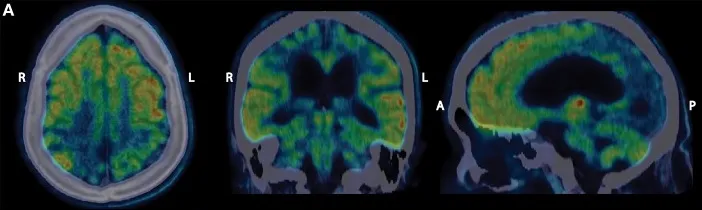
(A) Resting brain metabolism as measured by [18F]-FDG-PET superimposed on the patient's CT images in representative horizontal, coronal, and sagittal planes. Preservation of the anterior forebrain and bilateral thalami (yellow and red colors) and striatum (not visible on this image) with loss of posterior brain areas is evident. . Anterior; P, posterior; OFC, orbitofrontal; vmPFC, dlPFC, ventromedial and dorsolateral prefrontal cortices; PMC, premotor cortex; SM1, primary sensorimotor cortex; aCGc, mCGc, pCGc, anterior, medial and posterior cingulate cortices; sPPC, iPPC, superior and inferior posterior parietal cortices; precun, precuneus; V1, primary visual cortex.
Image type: radiology (spect)